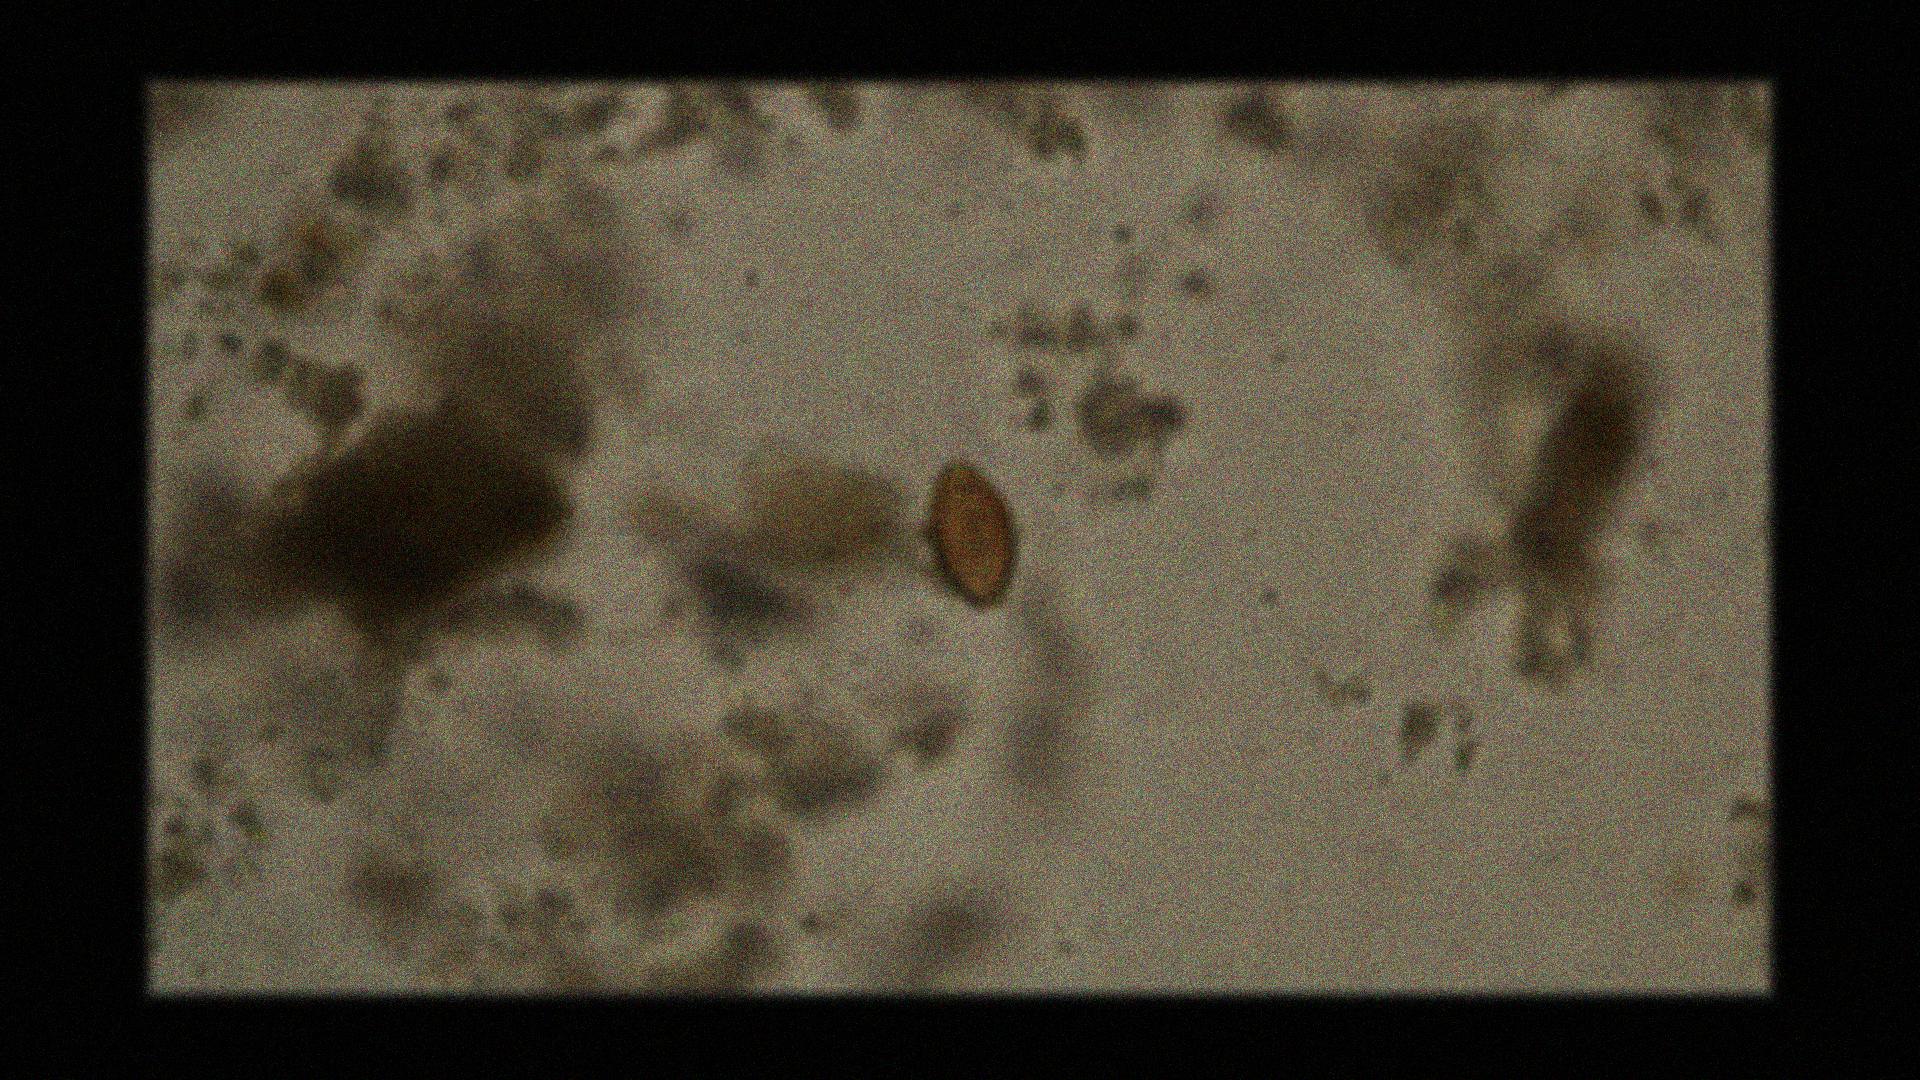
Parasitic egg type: Trichuris trichiura